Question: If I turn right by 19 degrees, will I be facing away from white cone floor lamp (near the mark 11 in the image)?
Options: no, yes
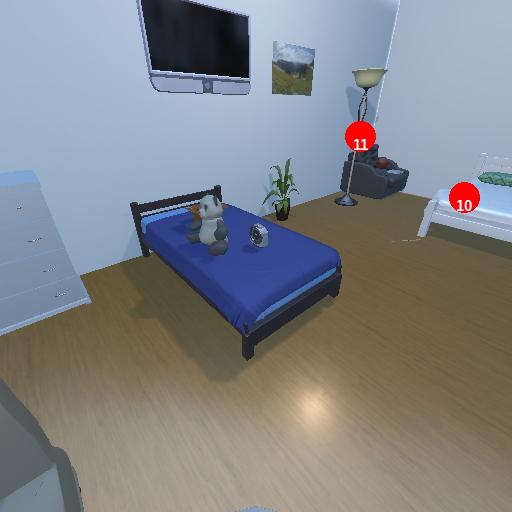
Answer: no